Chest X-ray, AP view. Patient: 55 years old, sex M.
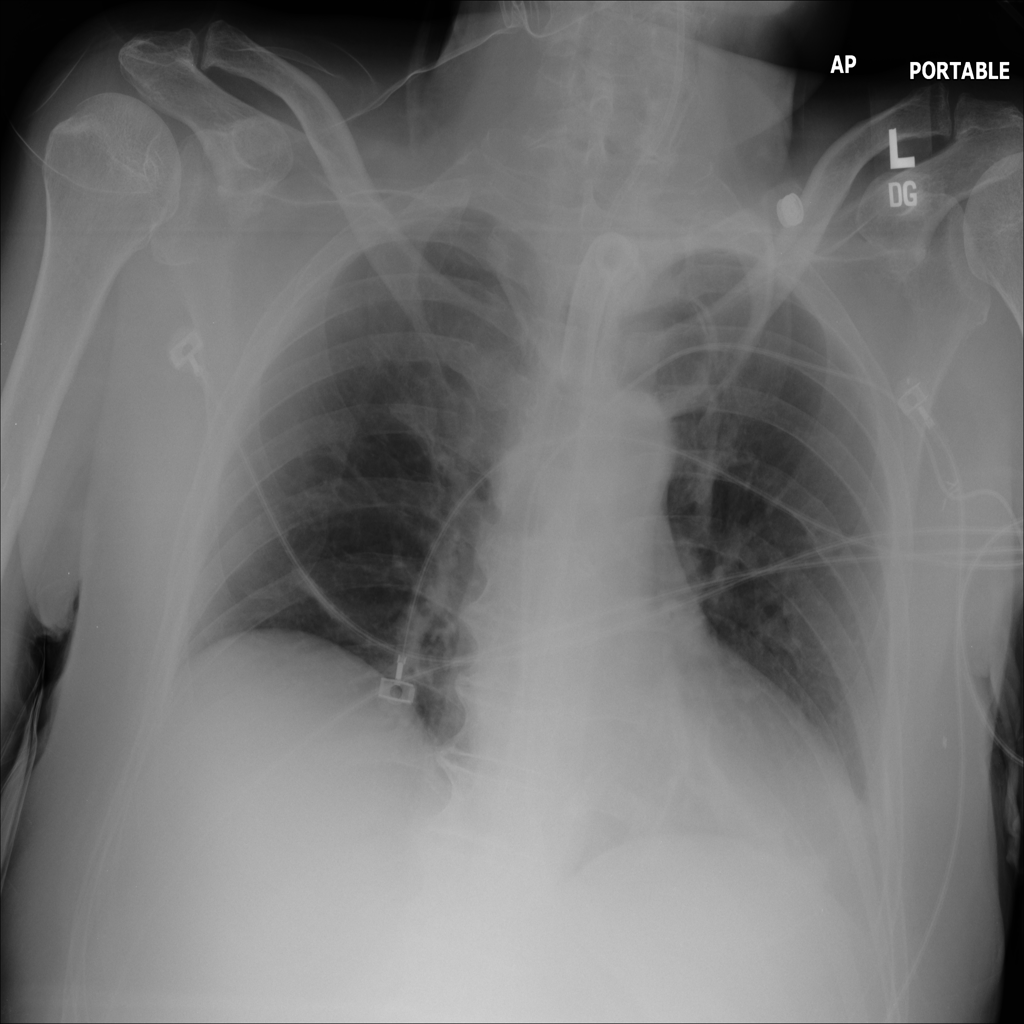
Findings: No Finding